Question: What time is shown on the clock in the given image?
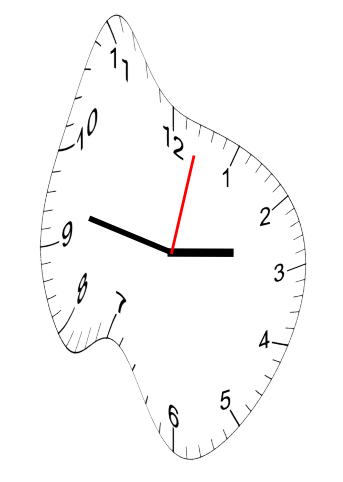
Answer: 02:47:02